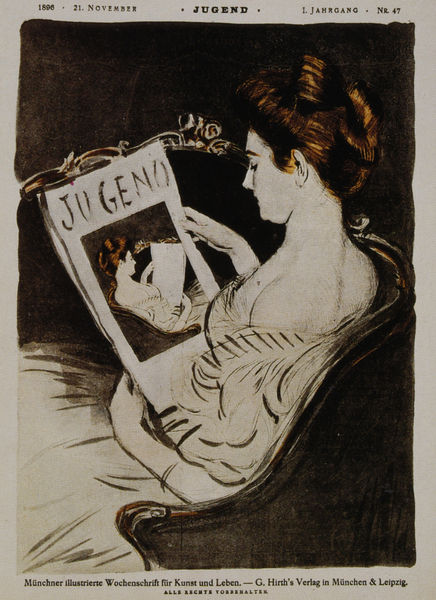
Titel: Titelblatt-Illustration aus "Jugend", 1.Jg. Nr. 47
Standort: München
Institution: Stadtmuseum
Schlagwörter: dunkel, gemälde, hand, schatten, weiß, mädchen, sitzen, braun, brust, frau, frisur, grau, haar, hell, kleid, kleider, licht, ohr, orange, schwarz, stuhl, zeichnung, rock, wand, kleidung, bild, hals, hände, porträt, spiegelung, haare, sessel, stoff, stoffe, girlande, locke, locken, schulter, schultern, schwung, brüste, schrift, lehne, monochrom, französisch, jugendstil, weiblich, lesen, hochsteckfrisur, couch, edel, rüsche, rüschen, selbstporträt, dekolleté, reflexion, schulterfrei, vergänglichkeit, buch, jugend, druck, radierung, stich, zeitschrift, zeitung, buchstabe, buchstaben, beschriftung, plakat, entwurf, betrachten, ranke, cover, deckblatt, bild im bild, leserin, teuer, verspielt, decoltee, bildunterschrift, lesende, letter, lettern, wiederholen, wiederholung